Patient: sex F, age 71
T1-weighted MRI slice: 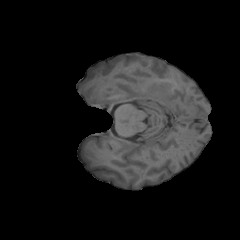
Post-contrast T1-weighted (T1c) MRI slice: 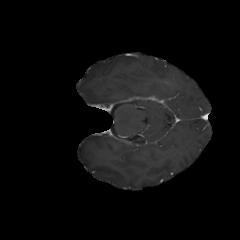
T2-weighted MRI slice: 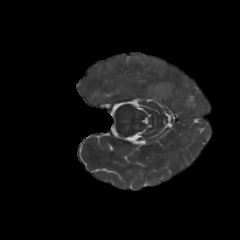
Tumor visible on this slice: yes
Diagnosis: Glioblastoma, IDH-wildtype
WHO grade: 4